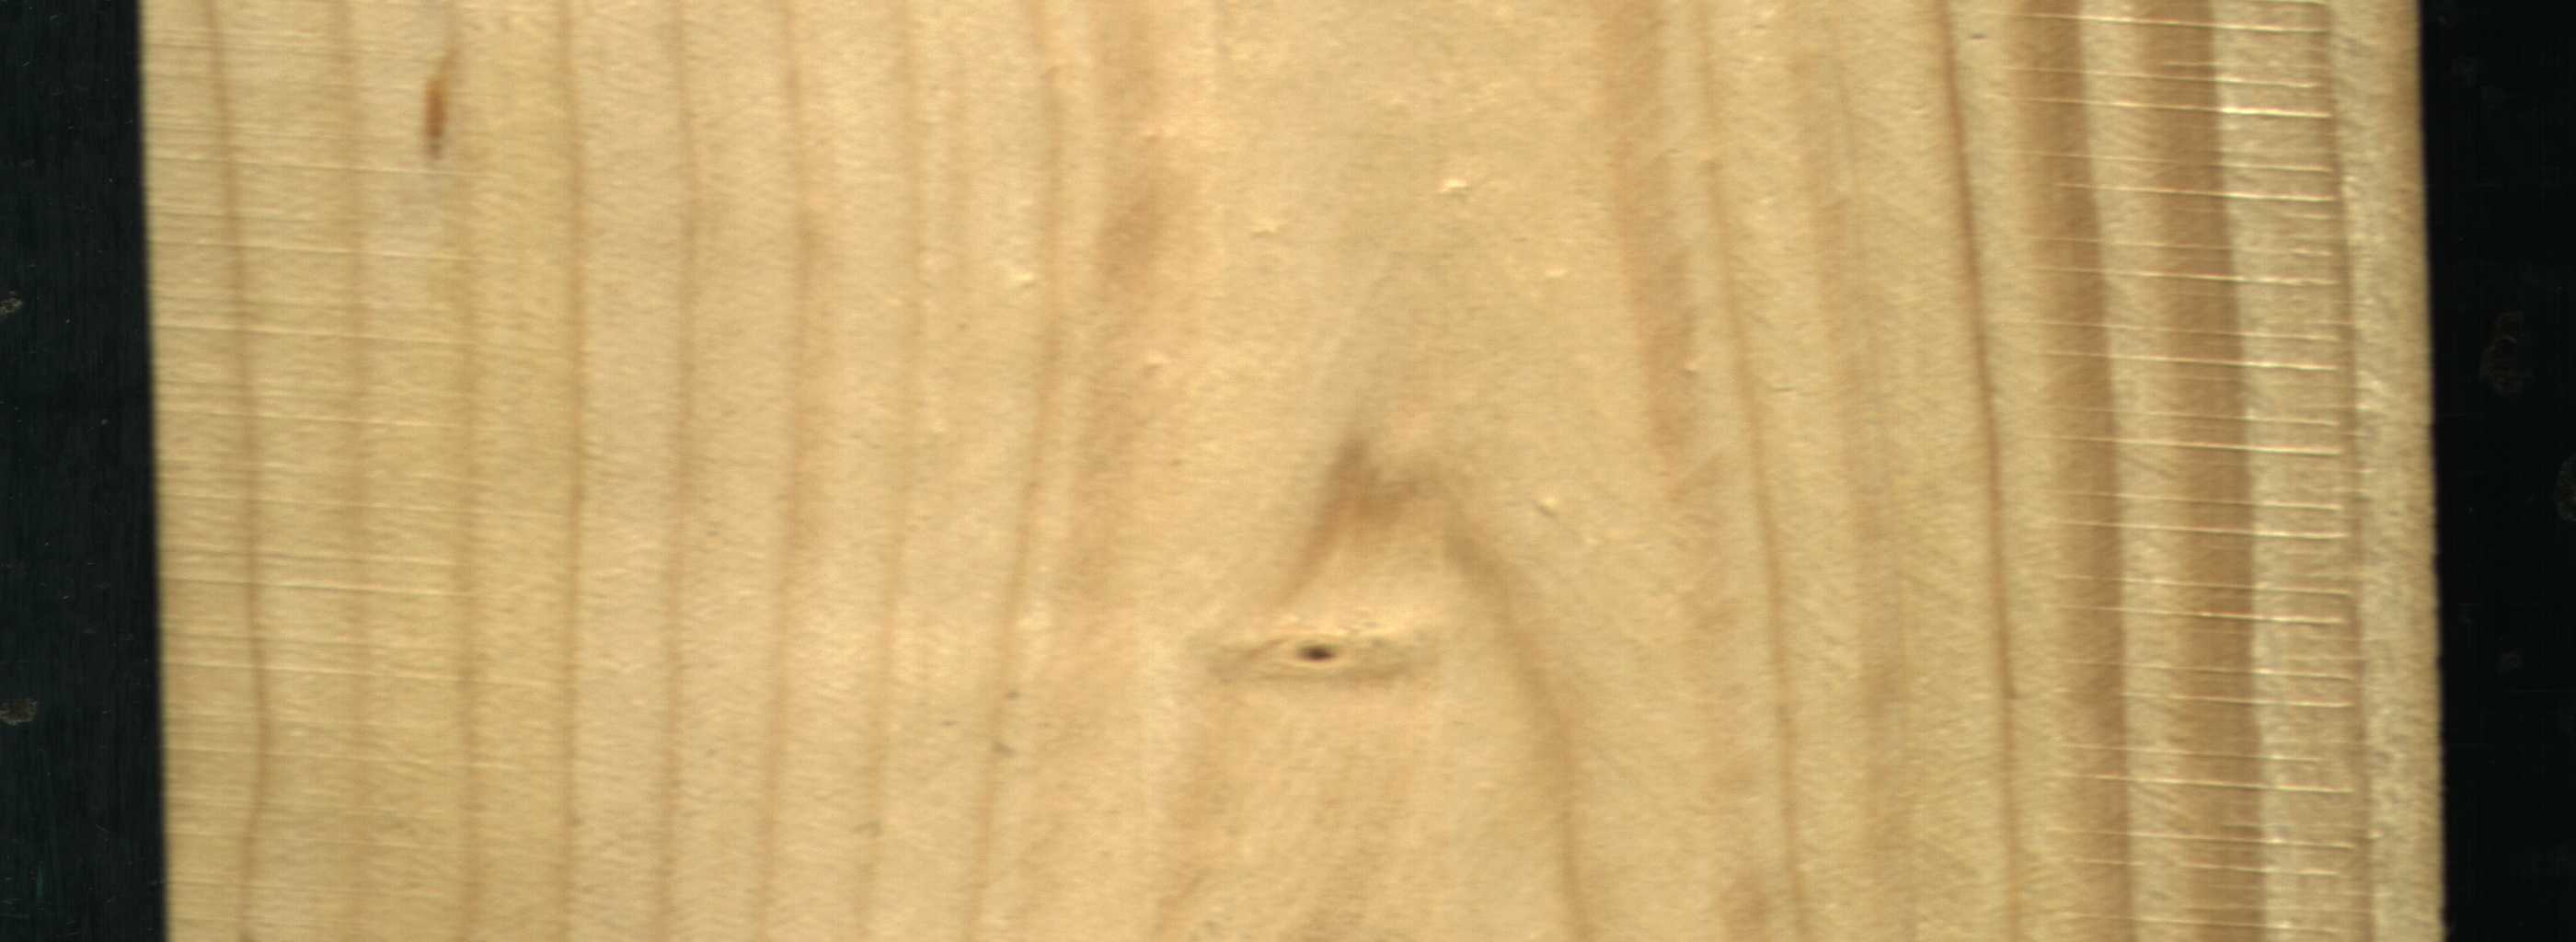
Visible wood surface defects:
resin
Live_Knot